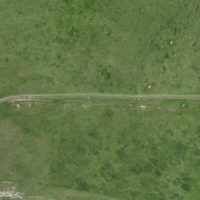
EUNIS habitat code: 26
Species observed at this site:
Nardus stricta